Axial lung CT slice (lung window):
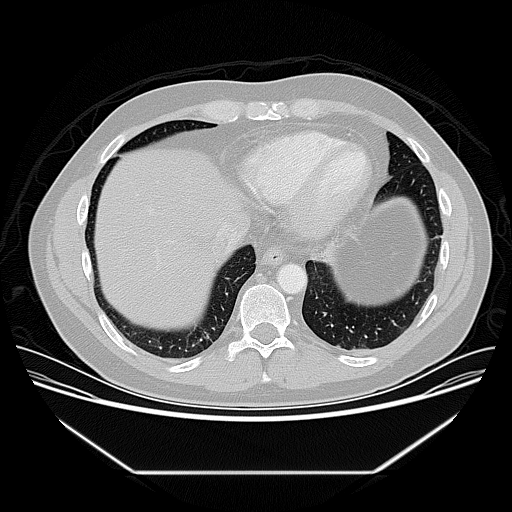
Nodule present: no